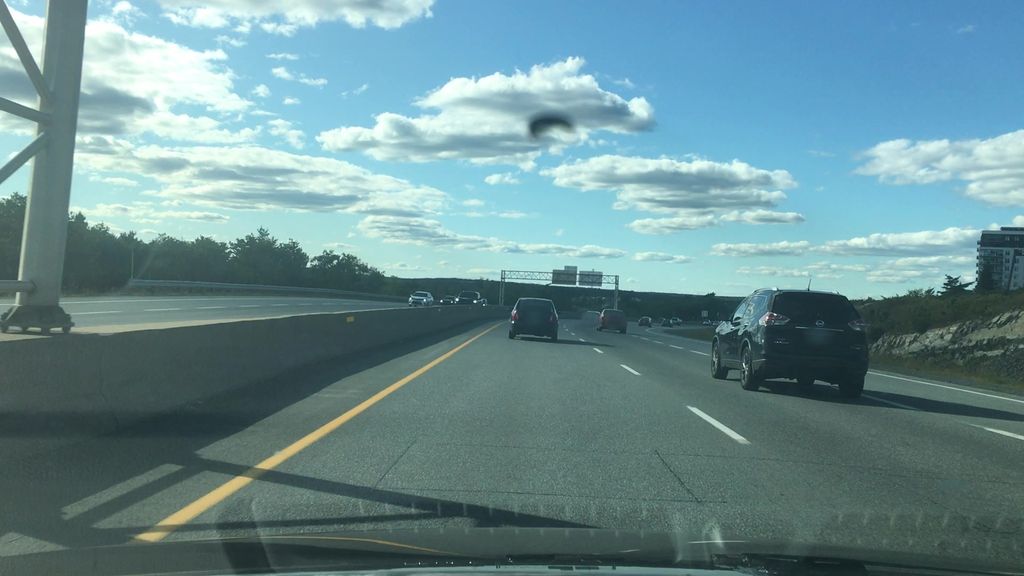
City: halifax